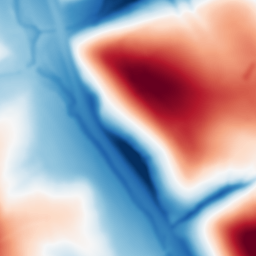
Category: multiscale
Decomposition family: dog_multiscale
Decomposition parameters: sigma_ratio: 2
n_scales: 5
base_sigma: 2
Upsampling method: quintic
Upsampling parameters: scale: 8
Upsampling scale: 8